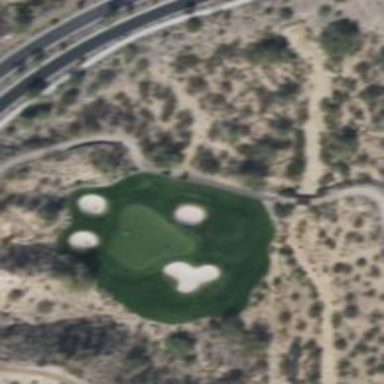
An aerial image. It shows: View of golf hole.